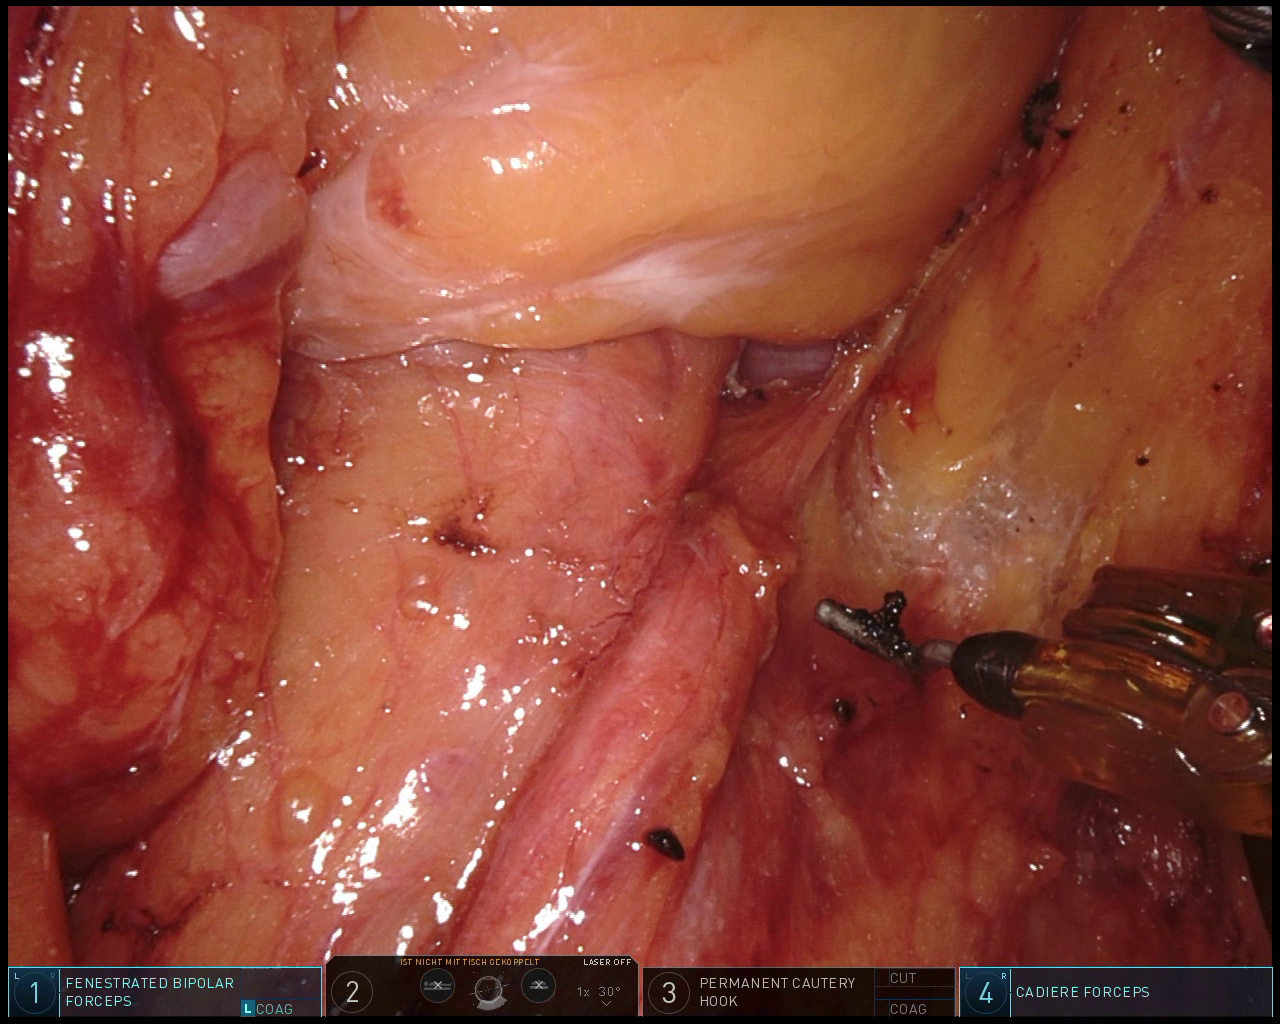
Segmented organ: ureter
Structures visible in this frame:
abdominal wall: no
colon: no
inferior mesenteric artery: no
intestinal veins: no
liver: no
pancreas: no
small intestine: no
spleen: no
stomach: no
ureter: yes
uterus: no
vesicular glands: no